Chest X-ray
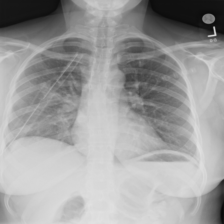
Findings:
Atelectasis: negative
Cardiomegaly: negative
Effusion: negative
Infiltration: negative
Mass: negative
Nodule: negative
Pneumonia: negative
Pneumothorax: negative
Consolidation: negative
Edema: negative
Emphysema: negative
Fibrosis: negative
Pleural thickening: negative
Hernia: negative